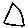
Label: triangle